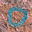
Label: 0